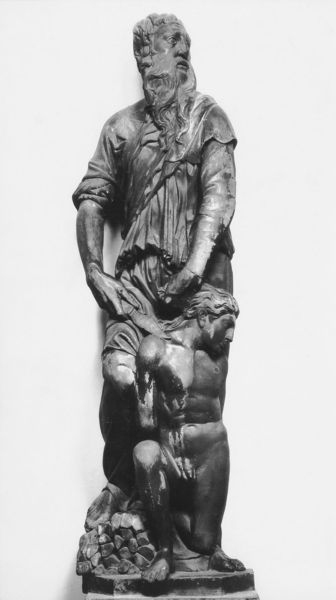
Titel: Abraham und Isaak
Künstler: Donatello
Institution: Florenz, Museo dell’Opera del Duomo
Schlagwörter: hand, mann, umhang, frankreich, bart, arme, augen, falten, sockel, stein, vollbart, hände, auge, haare, mantel, stehend, locken, schultern, skulptur, statue, bronze, junge, penis, römer, griechisch, david